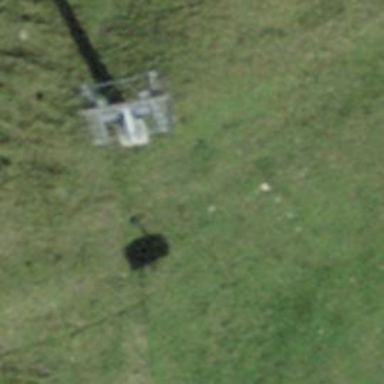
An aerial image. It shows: Pylon used for aerialway.